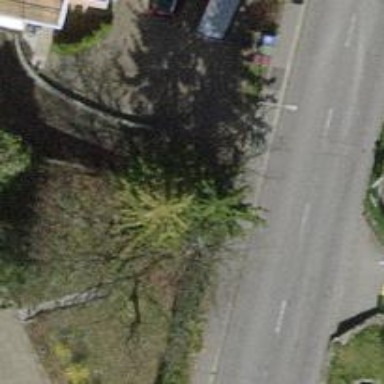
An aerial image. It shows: Asphalt sidewalk.